Question: Take a look at this screenshot

I wonder how can we add different kind of marker in the same Android mapview? Because we must create a list of overlays with fivent drawable, and cannot change this drawable (marker) later.
'''
List<Overlay> mapOverlays = mapView.getOverlays();
Drawable drawable = Activity.this.getResources().getDrawable(R.drawable.icon);
MyItemizedOverlay itemizedOverlay = new MyItemizedOverlay(drawable ,Activity.this);
GeoPoint point = new GeoPoint( (int)(location.getLatitude()*<PHONE>),
(int)(location.getLongitude()*<PHONE>));
OverlayItem overlayitem = new OverlayItem(point, "Current Location :","+acTextView.getText());
itemizedOverlay.addOverlay(overlayitem);
mapOverlays.add(itemizedOverlay);
MapController mapController = mapView.getController();
mapController.animateTo(point);
mapController.setZoom(14);
'''
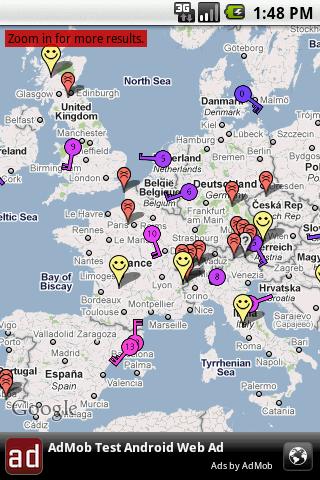
Answer: At least you can define more than one overlay, each one with its own marker. No?
And also you can override ItemizedOveralay.draw